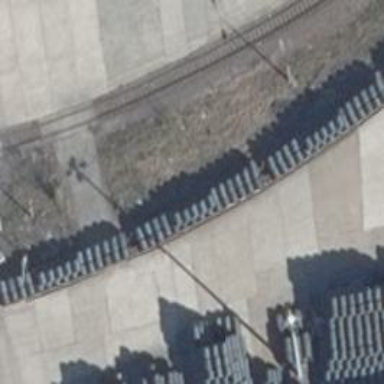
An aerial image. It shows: Railway spur service.